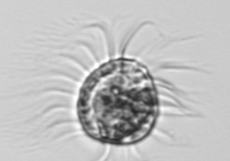
Label: Leegaardiella_ovalis